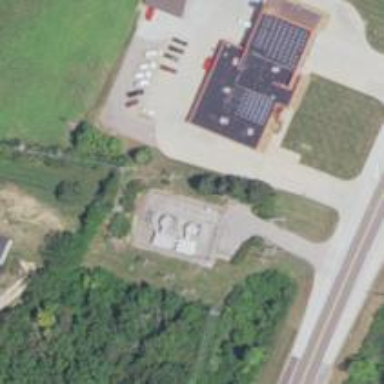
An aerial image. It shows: Substation.